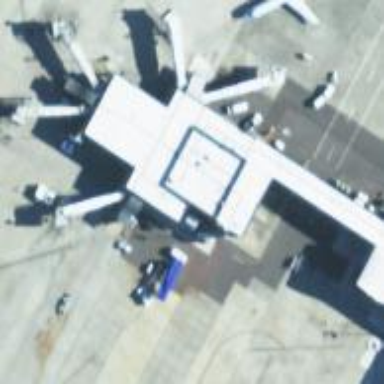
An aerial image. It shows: Airport gate.